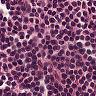
Metastatic tissue present: no